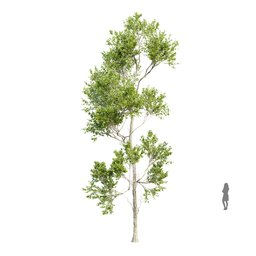
Label: nature